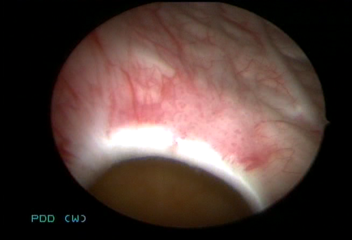
Modality: WLC
Class: Malignant
Subclass: HighGradePapillary
Lesion: L1
Stage: Ta
Morphology: Papillary
Bladder cancer association: Yes
Annotated structures: Tumor